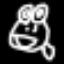
Label: frog